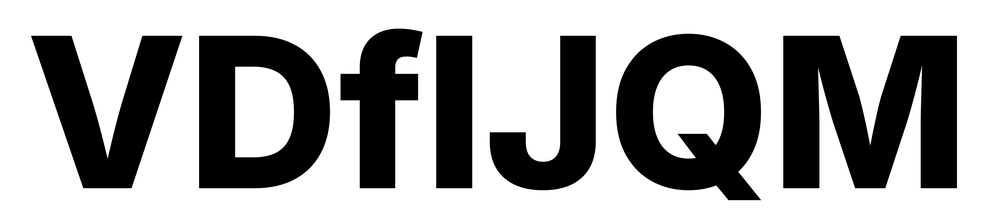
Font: Inter_ExtraBold